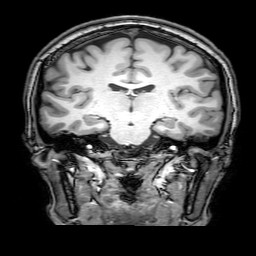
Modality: T1w
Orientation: sagittal
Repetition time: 0.00828 s
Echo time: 0.00388 s